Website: ulta-beauty
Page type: customer-info-address
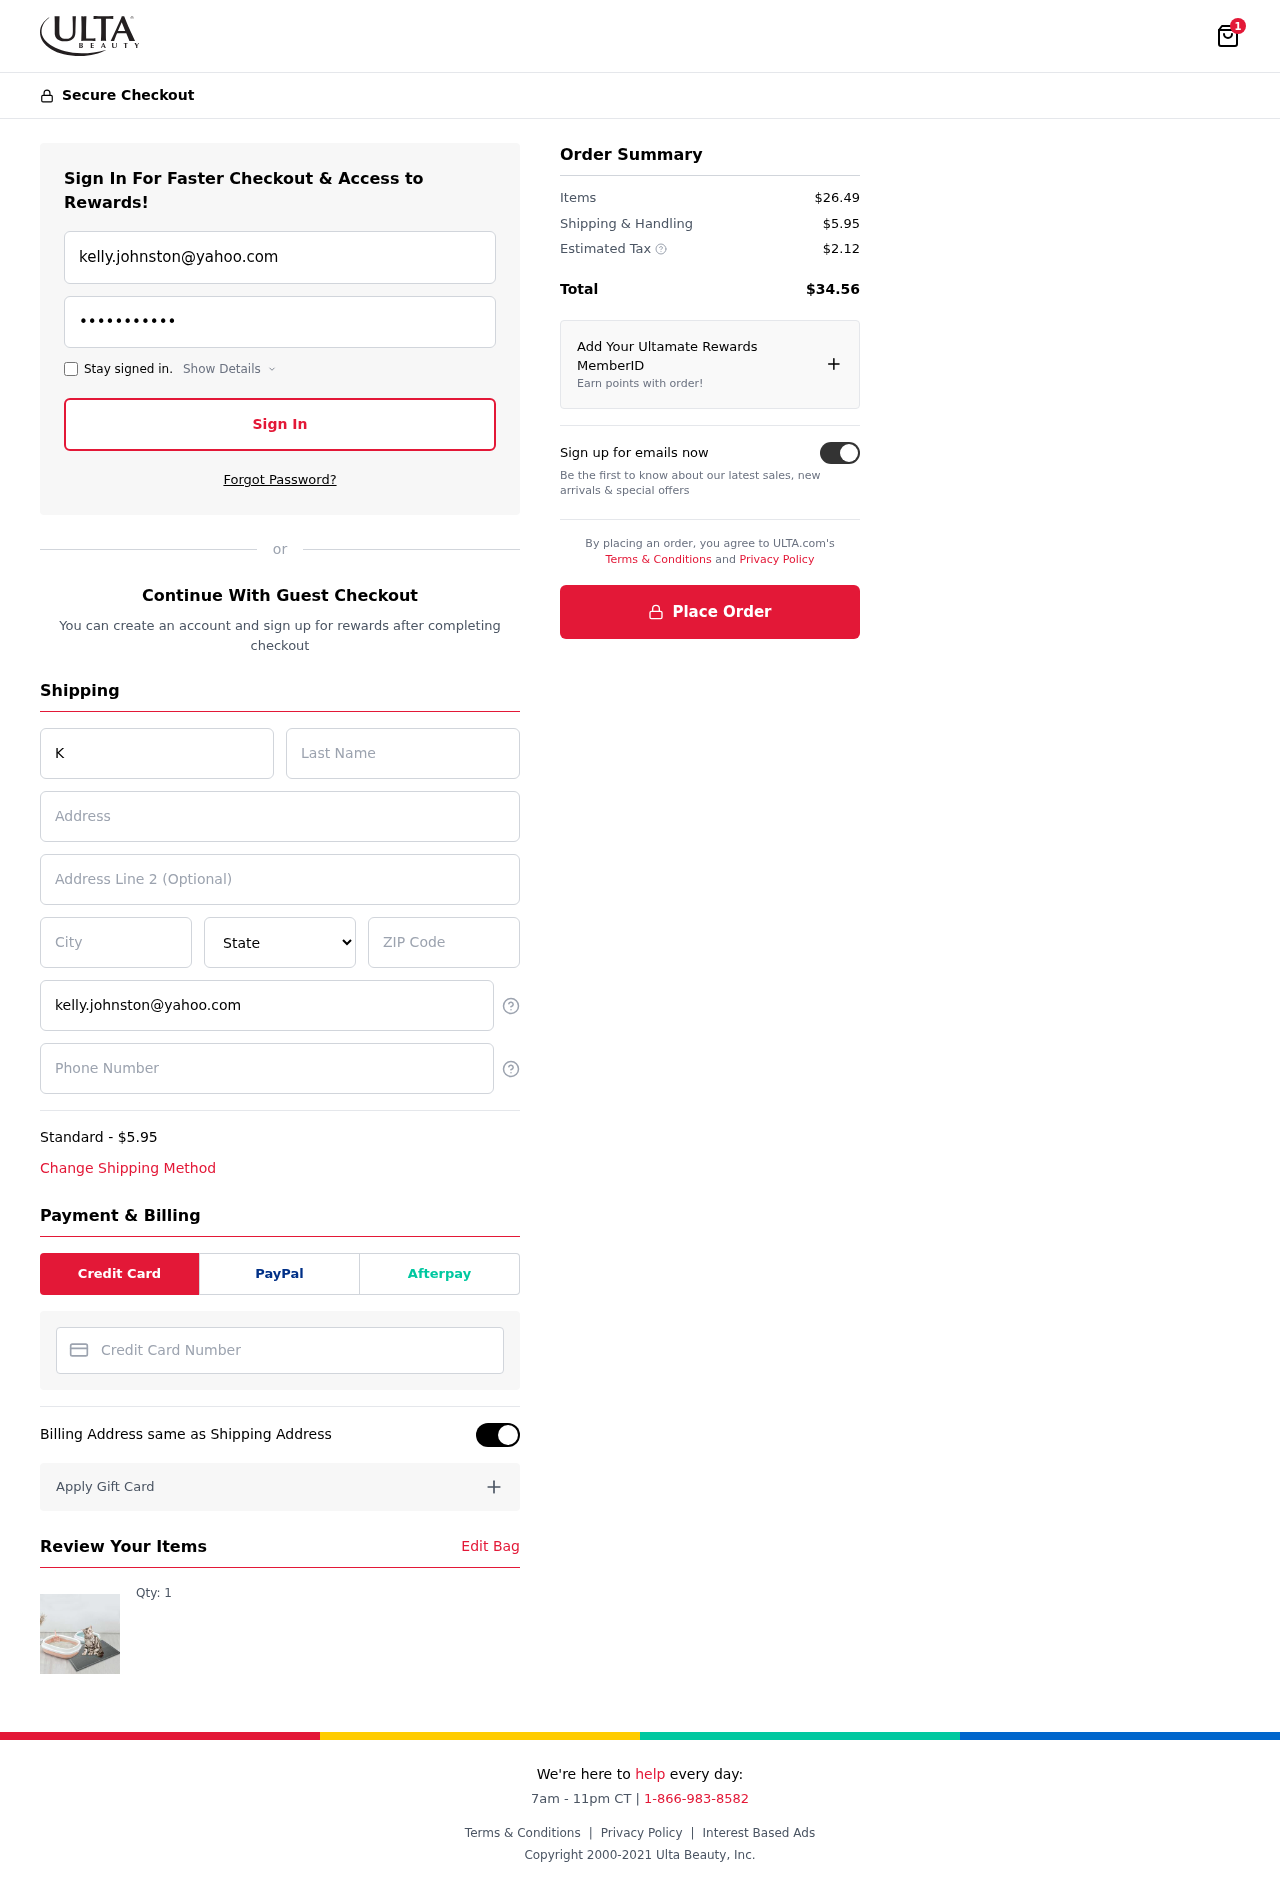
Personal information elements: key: PII_CARD_NUMBER
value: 3769 1669 5828 635
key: PII_CITY
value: Andrewmouth
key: PII_EMAIL
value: kelly.johnston@yahoo.com
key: PII_FIRSTNAME
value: Kelly
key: PII_LASTNAME
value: Johnston
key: PII_PHONE
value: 5804993138
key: PII_POSTCODE
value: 70856
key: PII_STATE
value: Alabama
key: PII_STREET
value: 798 Donald Ridge Apt. 963
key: PII_STREET2
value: Apt. 489
Product elements: key: PRODUCT1_QUANTITY
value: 1
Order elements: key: ORDER_NUM_ITEMS
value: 1
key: ORDER_SHIPPING_COST
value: $5.95
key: ORDER_ITEMS_TOTAL
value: $26.49
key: ORDER_SHIPPING_COST2
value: $5.95
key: ORDER_TAX
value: $2.12
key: ORDER_TOTAL
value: $34.56